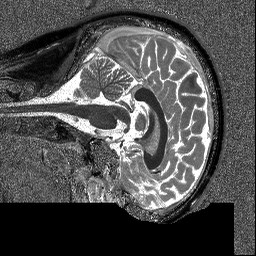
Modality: T1map
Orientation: sagittal
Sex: male